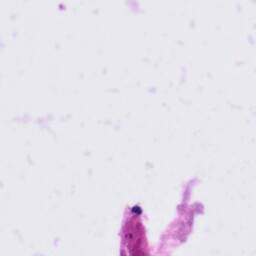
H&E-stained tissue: Tonsil